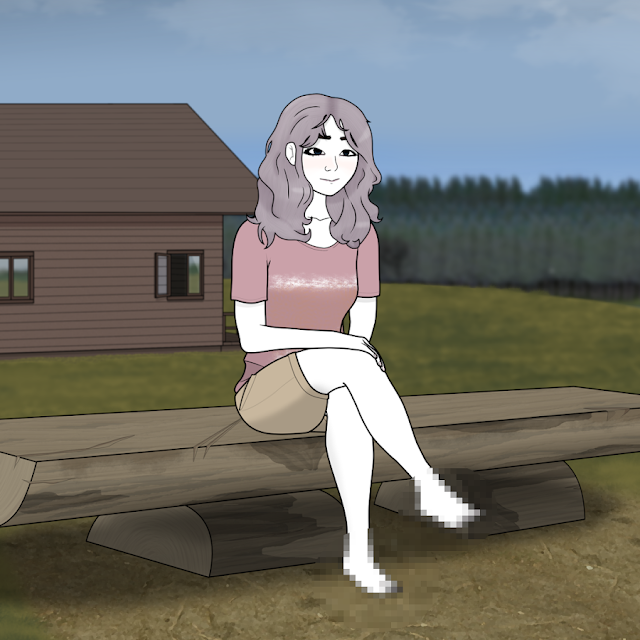
Label: 5_Wojak_with_Background